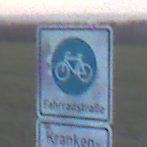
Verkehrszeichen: BeginnFahrradstrasse
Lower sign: BesondereFahrzeugeUndTransportgueter4
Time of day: SunriseSunset
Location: Outdoor (Nature)
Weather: PartlyCloudy
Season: NotSpecified
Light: Natural